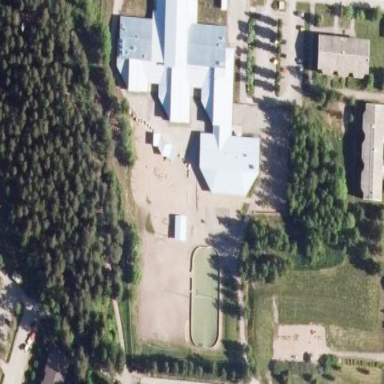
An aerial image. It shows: School.